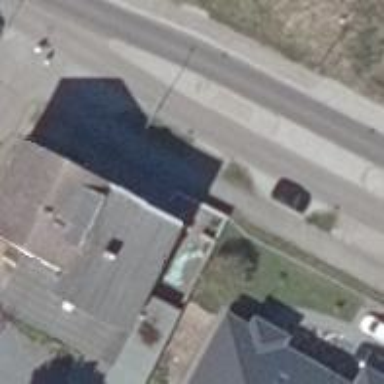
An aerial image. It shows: Restaurant.